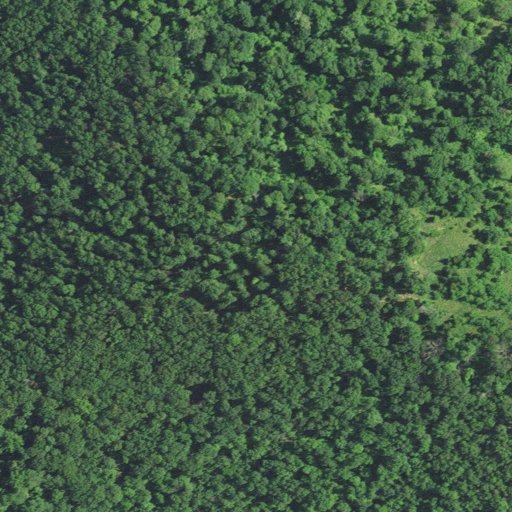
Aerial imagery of mountain in West Virginia named River Knob containing deciduous forest, mixed forest, and pasture